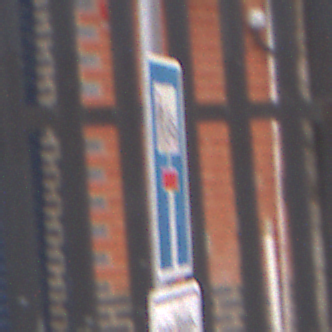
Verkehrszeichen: SackgasseRadverkehrFussgaengerDurchlaessig
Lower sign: HinweisGeaenderteVorfahrtVerkehrsfuehrungVerkehrsregelung3
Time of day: MorningAfternoon
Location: Outdoor (Urban)
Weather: Overcast
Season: NotSpecified
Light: Natural